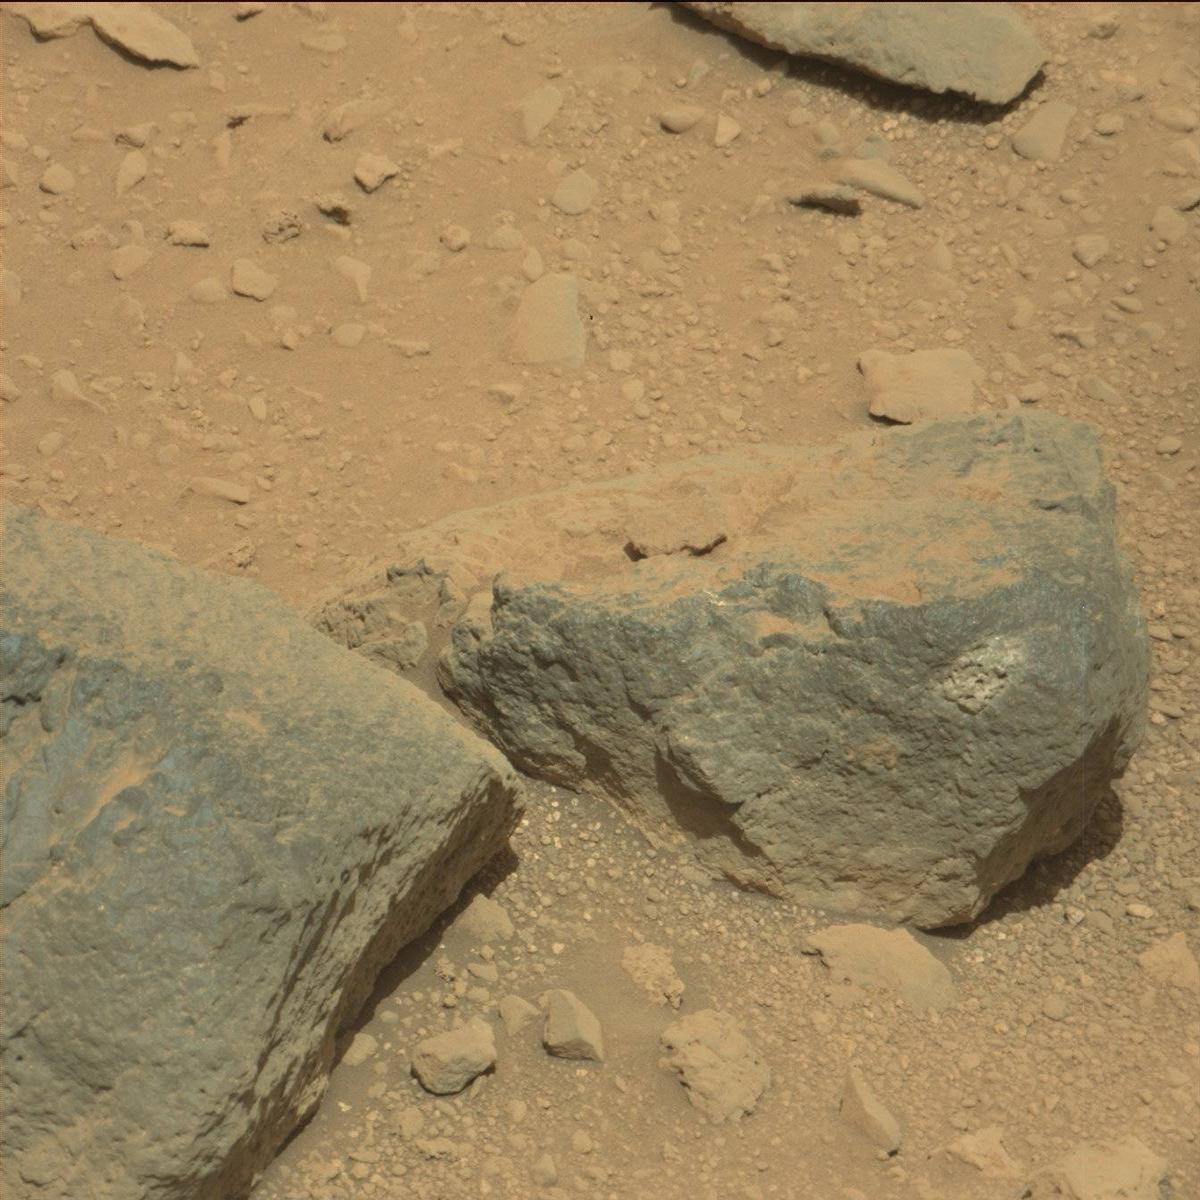
Terrain classes present: Bedrock, Rock, Sand / Soil